Question: Objective: To apply the texture palette means GL-shaders (emulate Indexed8 texture format).
Internet is full of articles on a subject, and all contained the same solution. I have it, unfortunately, it don't work for me.
So.
'''
uniform sampler2D texture;
uniform sampler2D palette;
uniform int paletteIndex;
layout (origin_upper_left) in vec4 gl_FragCoord;
void main()
{
int colorIndex = int(texture2D(texture, gl_TexCoord[0].xy, 0).r * 255);
gl_FragColor = texelFetch(palette, ivec2(colorIndex, paletteIndex), 0);
}
'''
'''
void main () {
gl_Position = ftransform ();
gl_TexCoord [0] = gl_MultiTexCoord0;
}
'''
### This is my result (left - my picture, right - original):

Damn, I just set incorrect vertex coords! >.<
Thanks for good man who tried to help. Now I know that different from texture2d and fetchTexel and found reason of issue! D:
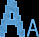
Answer: Well...
I made a few mistakes:
1. I generated the wrong texture palette.
2. I put paletteIndex, as a float, and not as int (wrong uniform param type).
3. I did not understand the difference between Textrue2D (texture coordinates 0..1) and texelFetch (texel integer coordinates).
4. Calls the function GL.Viewport (0, 0, w * 2, h * 2); because of this, the image is twice the original.
All these problems have been solved, and now correctly applies palette to the original image.
Correct shaders shown above.
Thank you for your attention.